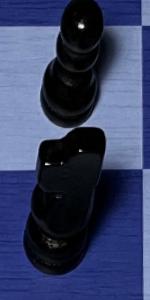
Label: Knight_Black